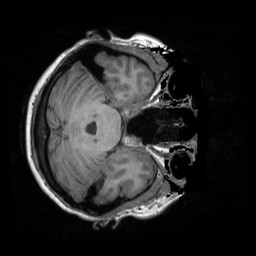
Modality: T1w
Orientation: axial
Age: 45
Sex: female
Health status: ill
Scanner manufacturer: siemens
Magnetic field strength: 3 T
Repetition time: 1.9 s
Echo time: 0.00247 s